Question: Is it possible to add a circular icon like this to a transparent Toolbar (styled like an action bar), and maintain its coloring?
EDIT: this icon will be right aligned on the toolbar, similar to where you would see the three dot menu icon in most apps.

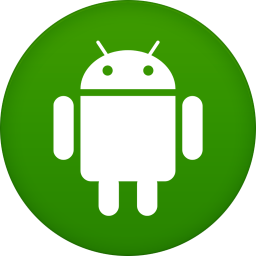
Answer: You want to inflate a menu for the toolbar, set the background to transparent, inflate the menu with the icon.
Activity with the Toolbar
'''
public class MainActivity extends ActionBarActivity {
Toolbar toolbar;
@Override
protected void onCreate(Bundle savedInstanceState) {
super.onCreate(savedInstanceState);
setContentView(R.layout.activity_main);
// getSupportActionBar().hide();
toolbar = (Toolbar) findViewById(R.id.toolbar);
toolbar.setTitle("Hello World");
toolbar.inflateMenu(R.menu.menu_main);
toolbar.setOnMenuItemClickListener(new Toolbar.OnMenuItemClickListener() {
@Override
public boolean onMenuItemClick(MenuItem item) {
int id = item.getItemId();
if (id == R.id.icon) {
// Your action here
Toast.makeText(getApplicationContext(), "Clicked", Toast.LENGTH_SHORT).show();
return true;
}
return false;
}
});
}
}
'''
activity layout
'''
<LinearLayout xmlns:android="http://schemas.android.com/apk/res/android"
xmlns:app="http://schemas.android.com/apk/res-auto"
xmlns:tools="http://schemas.android.com/tools"
android:layout_width="match_parent"
android:layout_height="match_parent"
tools:context=".MainActivity"
android:orientation="vertical">
<android.support.v7.widget.Toolbar
android:id="@+id/toolbar"
android:layout_height="56dp"
android:layout_width="match_parent"
app:theme="@style/ThemeOverlay.AppCompat.Light"
android:elevation="5dp"
android:background="@android:color/transparent" />
</LinearLayout>
'''
Menu
'''
<menu xmlns:android="http://schemas.android.com/apk/res/android"
xmlns:app="http://schemas.android.com/apk/res-auto">
<item
android:id="@+id/icon"
android:title="Icon Title"
android:icon="@drawable/ic_launcher"
android:orderInCategory="100"
app:showAsAction="always" />
</menu>
'''